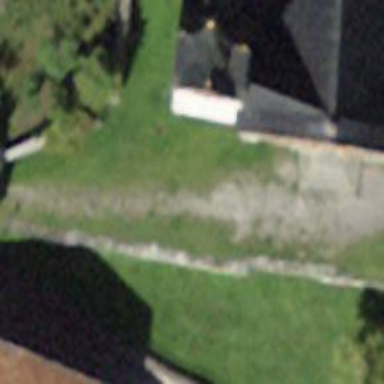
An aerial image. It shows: Footway with cobblestone surface.